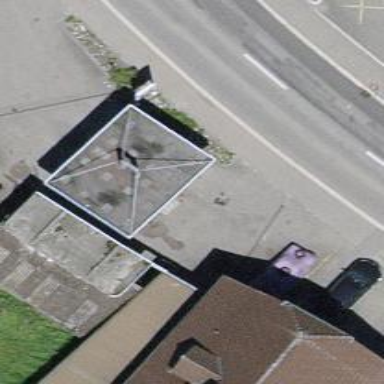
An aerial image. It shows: Fuel station.